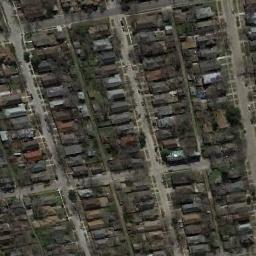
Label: dense_residential